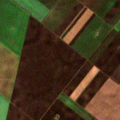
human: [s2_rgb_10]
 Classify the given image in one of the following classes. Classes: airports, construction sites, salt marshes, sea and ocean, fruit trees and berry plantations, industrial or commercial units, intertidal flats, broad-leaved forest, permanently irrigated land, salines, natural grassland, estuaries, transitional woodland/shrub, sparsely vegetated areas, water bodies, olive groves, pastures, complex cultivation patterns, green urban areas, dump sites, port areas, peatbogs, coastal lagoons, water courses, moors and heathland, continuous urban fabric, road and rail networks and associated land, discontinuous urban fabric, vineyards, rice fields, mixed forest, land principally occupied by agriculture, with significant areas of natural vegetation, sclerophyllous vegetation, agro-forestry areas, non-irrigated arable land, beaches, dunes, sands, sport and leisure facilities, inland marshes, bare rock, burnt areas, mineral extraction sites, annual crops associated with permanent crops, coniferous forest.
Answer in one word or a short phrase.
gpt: non-irrigated arable land